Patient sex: F
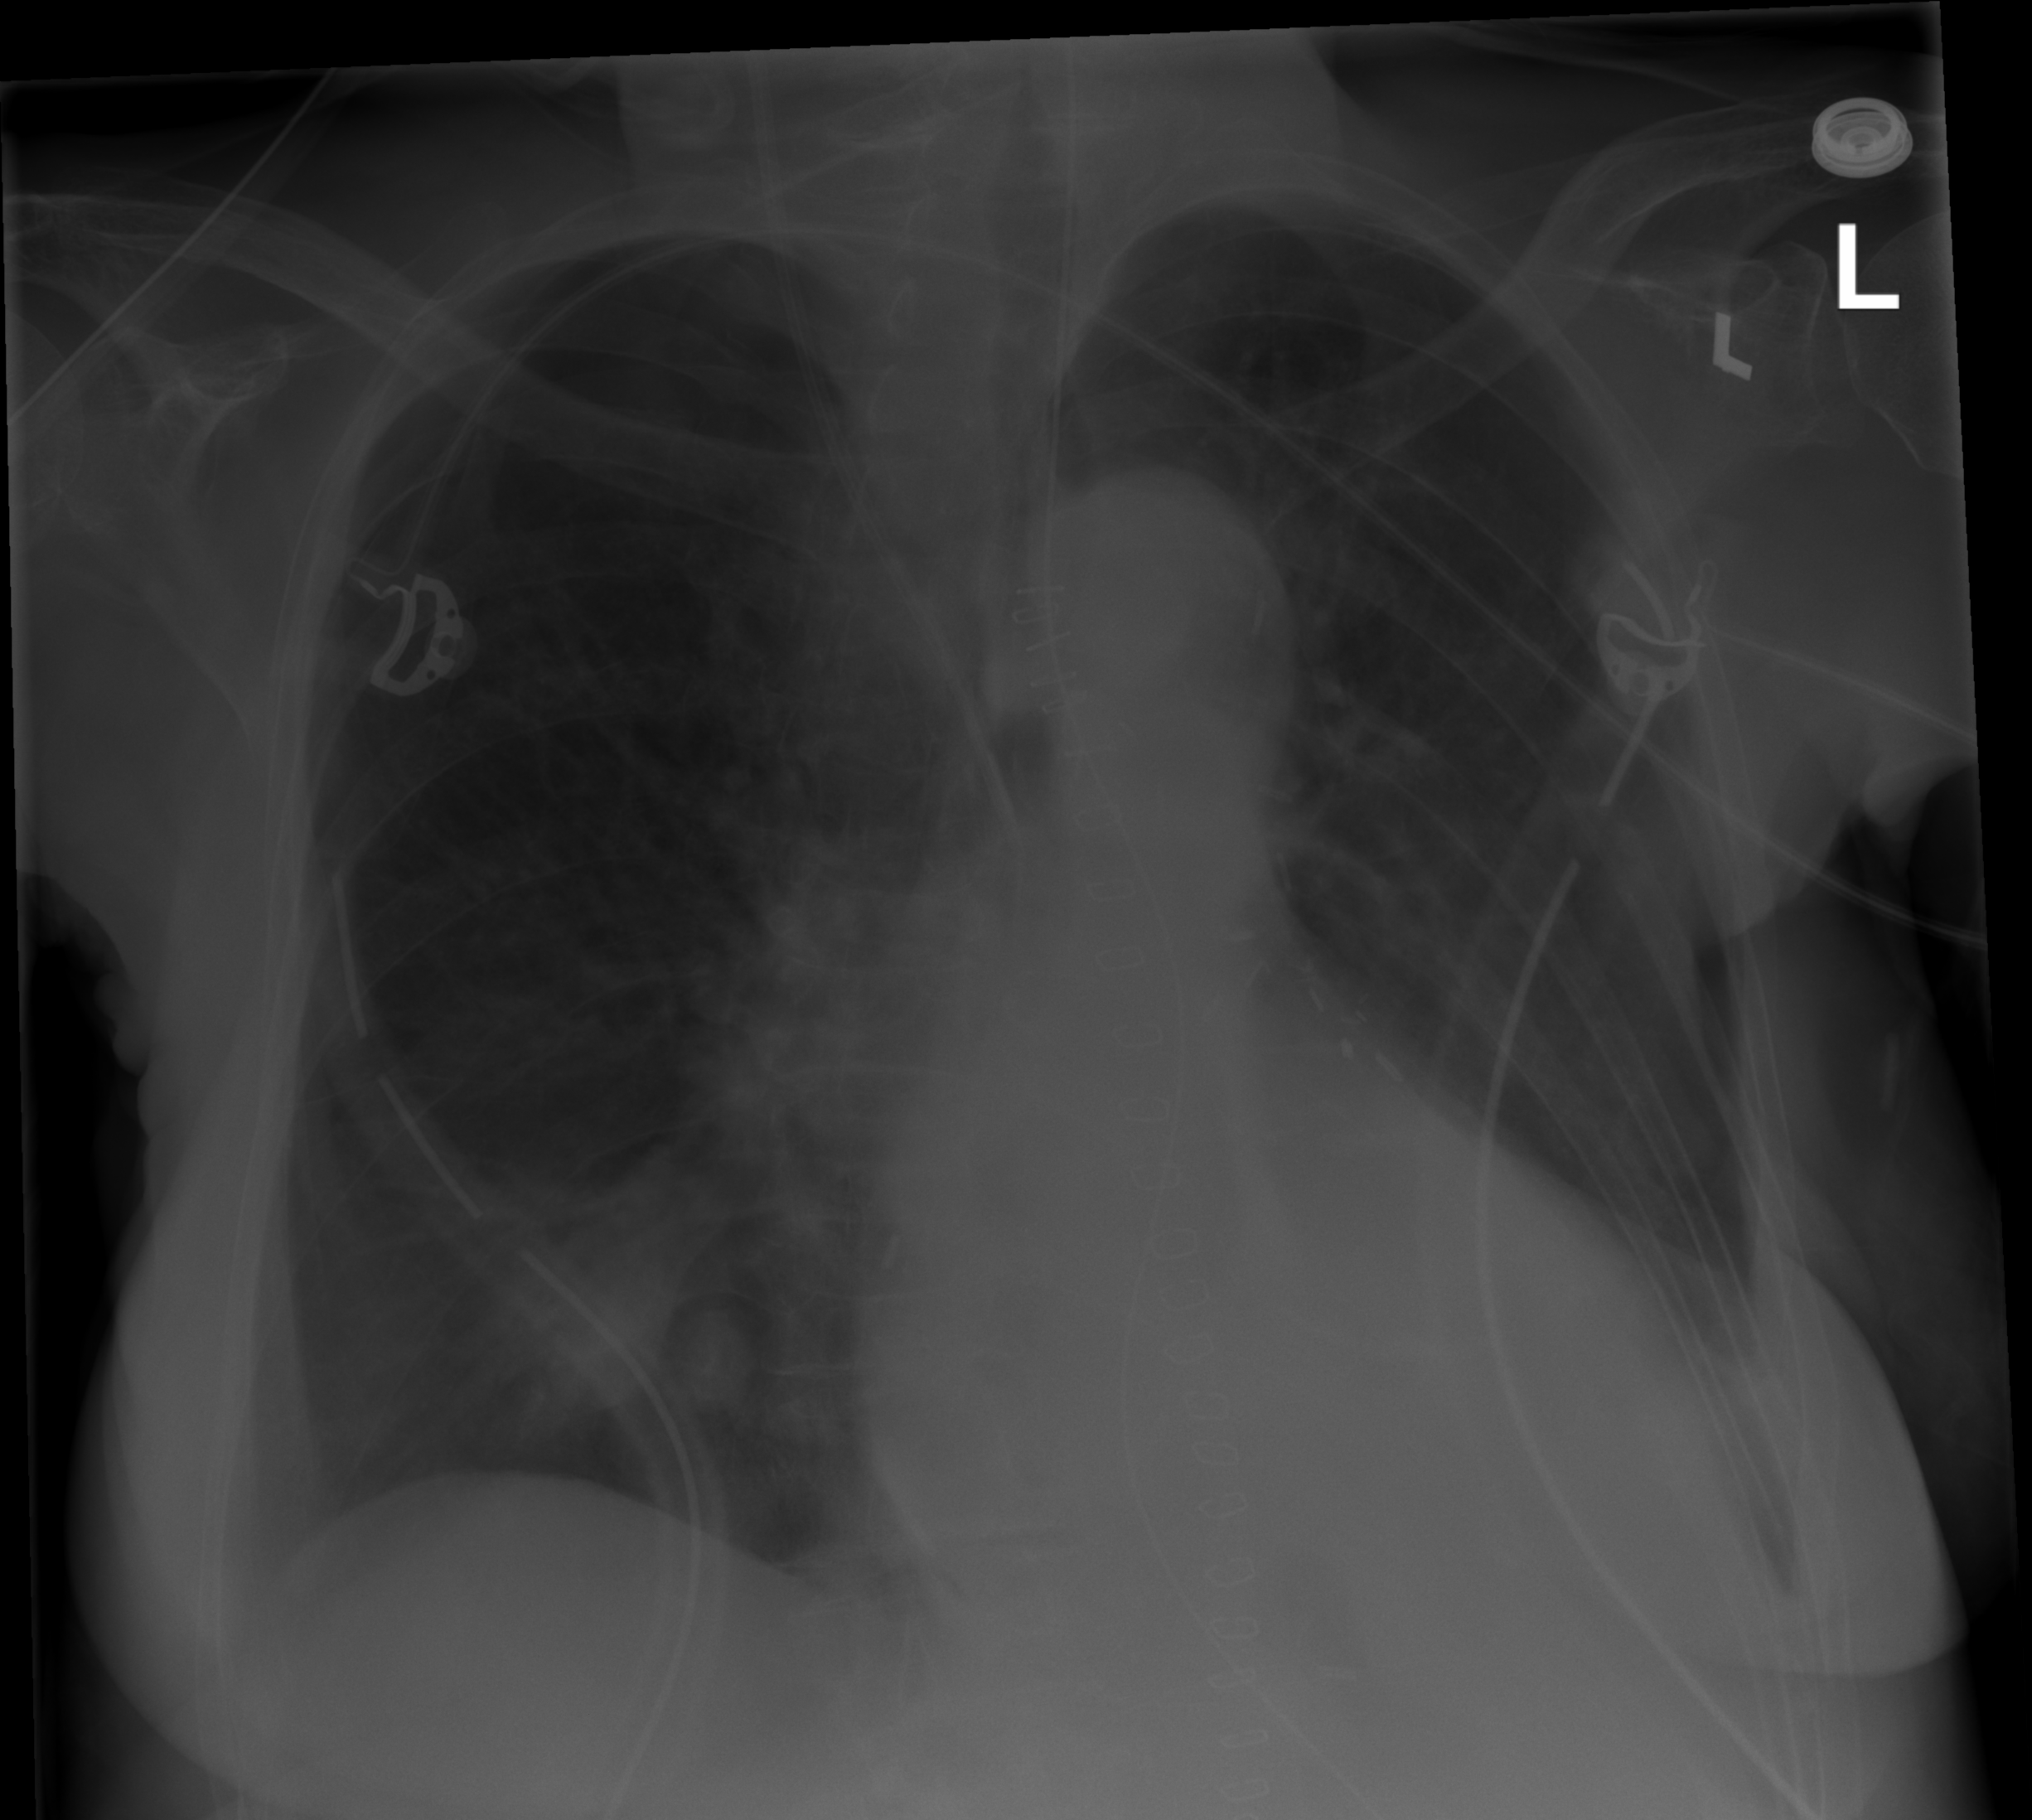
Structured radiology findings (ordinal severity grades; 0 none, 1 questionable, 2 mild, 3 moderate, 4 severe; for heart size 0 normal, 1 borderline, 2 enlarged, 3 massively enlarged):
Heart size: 1
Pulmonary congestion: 0
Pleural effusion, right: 0
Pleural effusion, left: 1
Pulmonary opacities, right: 1
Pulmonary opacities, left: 0
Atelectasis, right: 1
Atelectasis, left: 2